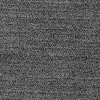
Atmospheric dust classification: dusty